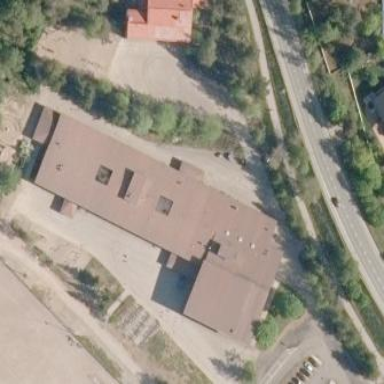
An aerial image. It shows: School building.